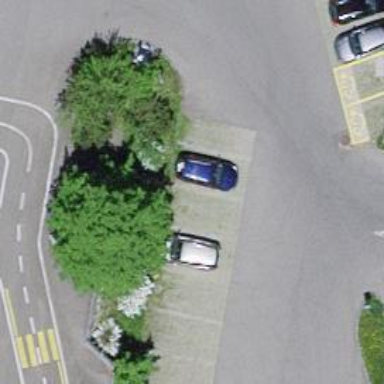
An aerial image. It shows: Charging station.